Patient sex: F
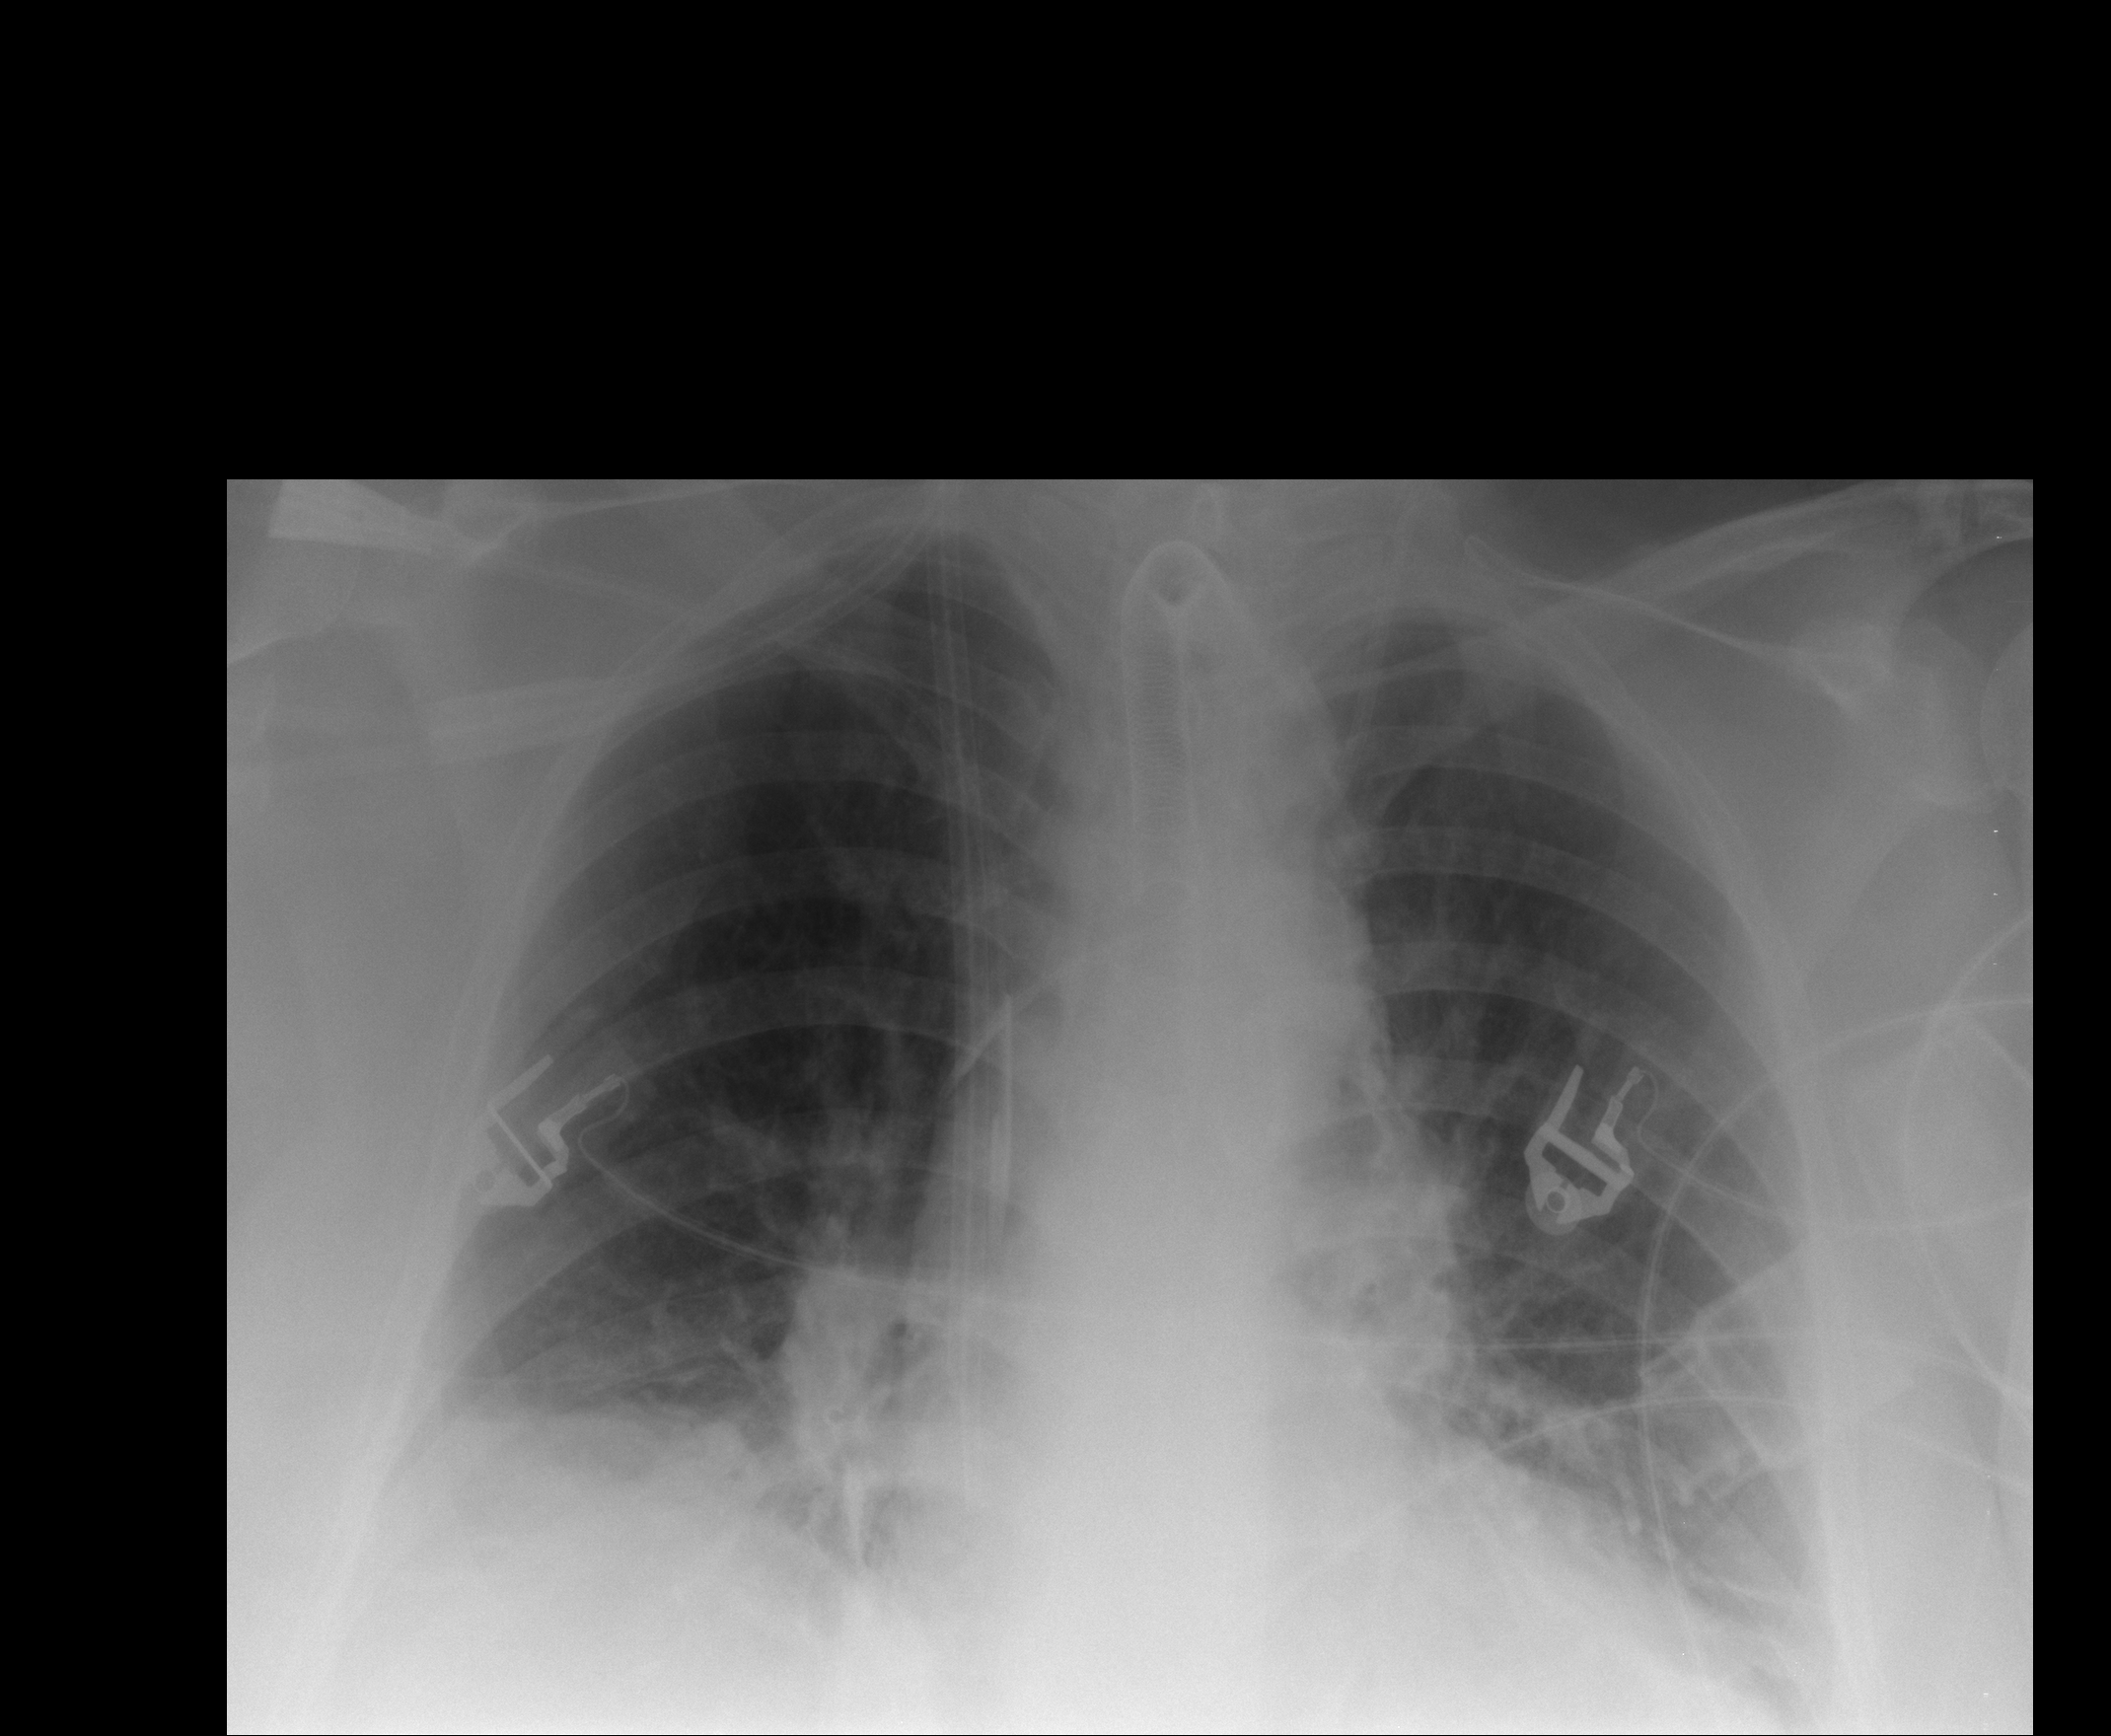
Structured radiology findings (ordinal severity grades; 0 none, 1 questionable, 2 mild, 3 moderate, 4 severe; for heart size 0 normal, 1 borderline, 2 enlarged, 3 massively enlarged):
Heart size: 2
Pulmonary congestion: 1
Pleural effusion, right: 1
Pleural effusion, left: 2
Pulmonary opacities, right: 0
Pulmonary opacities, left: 0
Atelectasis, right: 2
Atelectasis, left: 3